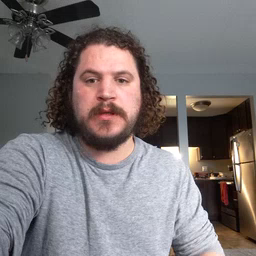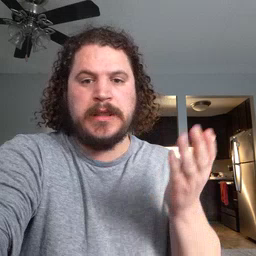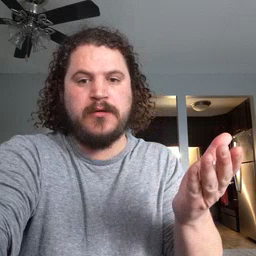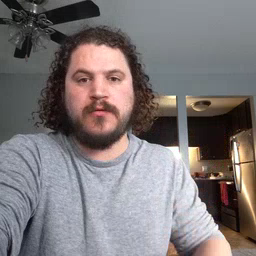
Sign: there